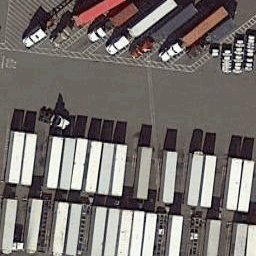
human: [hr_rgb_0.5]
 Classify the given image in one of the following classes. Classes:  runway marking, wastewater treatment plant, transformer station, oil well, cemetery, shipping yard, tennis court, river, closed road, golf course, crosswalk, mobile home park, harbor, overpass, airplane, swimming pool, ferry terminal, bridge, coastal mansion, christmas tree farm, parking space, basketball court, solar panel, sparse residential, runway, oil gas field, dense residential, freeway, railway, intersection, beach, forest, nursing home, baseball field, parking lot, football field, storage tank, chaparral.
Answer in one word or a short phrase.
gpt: shipping yard